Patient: sex M, age 48
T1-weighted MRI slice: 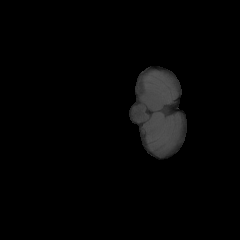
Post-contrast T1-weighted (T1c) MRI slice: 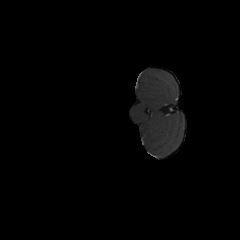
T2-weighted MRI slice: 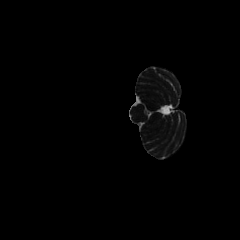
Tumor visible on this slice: no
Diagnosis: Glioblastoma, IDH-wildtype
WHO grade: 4